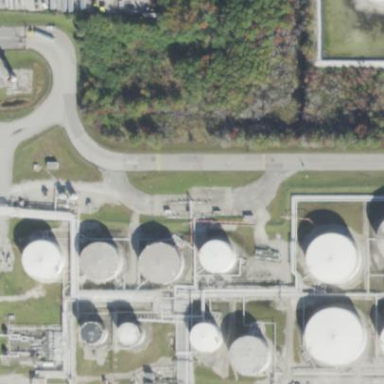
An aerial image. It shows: Industrial area designated as petroleum terminal.